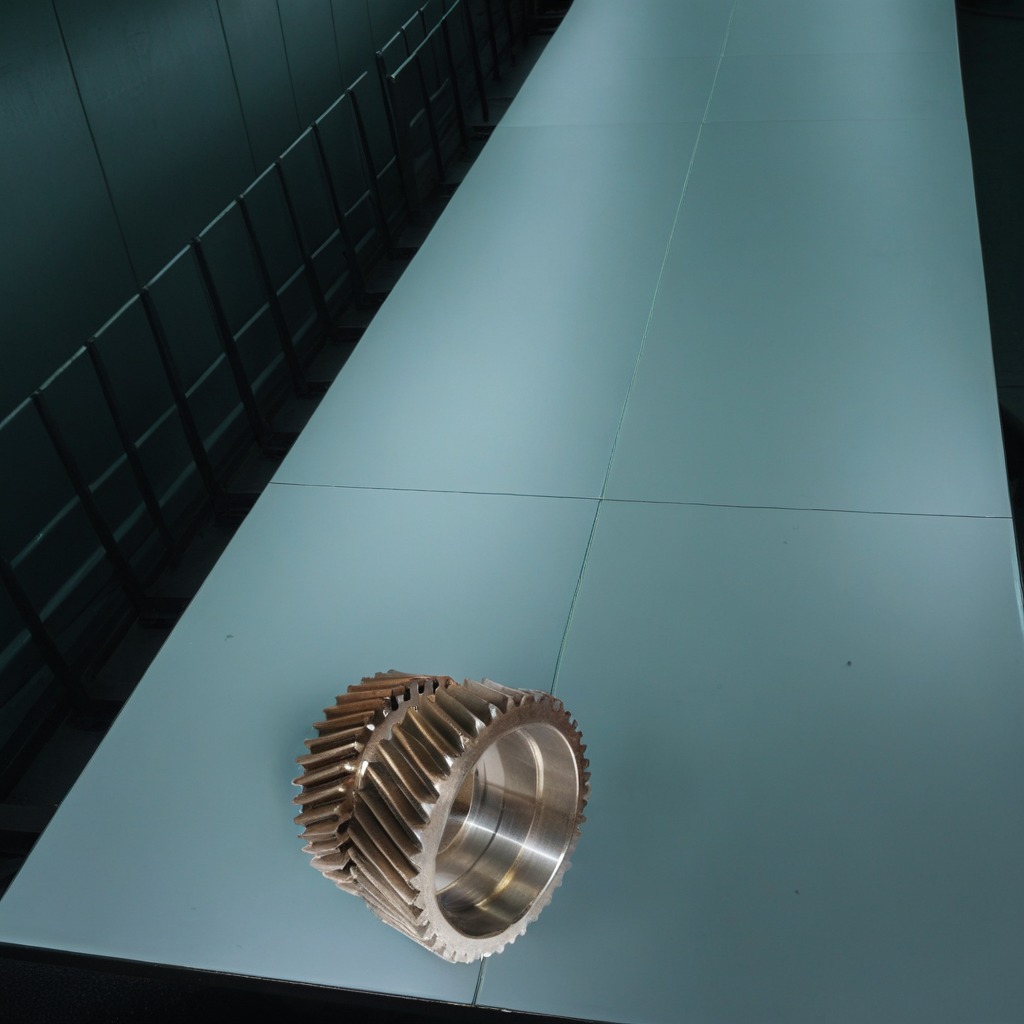
A steel gear with teeth is lying on a clean empty table in a railway signal maintenance room lit by harsh overhead fluorescents.